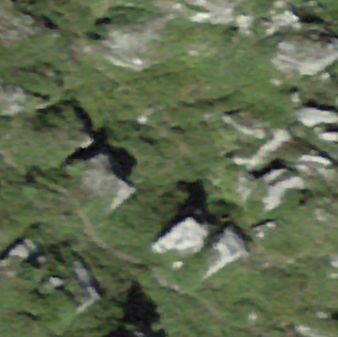
Label: bouldering_area